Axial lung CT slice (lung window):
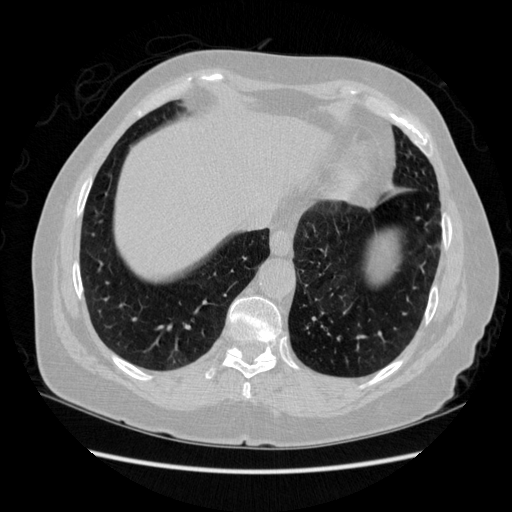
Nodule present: no